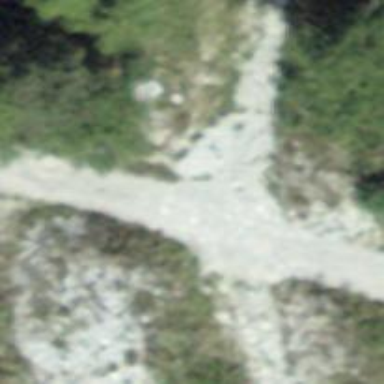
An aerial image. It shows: Unpaved track with grade2 track type.